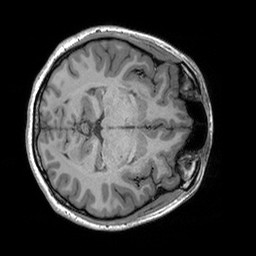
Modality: T1w
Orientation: axial
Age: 21
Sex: female
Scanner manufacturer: siemens
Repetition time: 2.25 s
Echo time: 0.00302 s